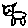
Label: cat